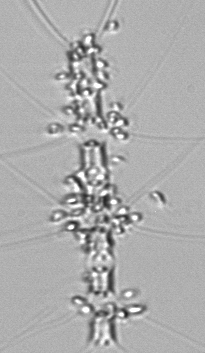
Label: Chaetoceros_didymus_TAG_external_flagellate